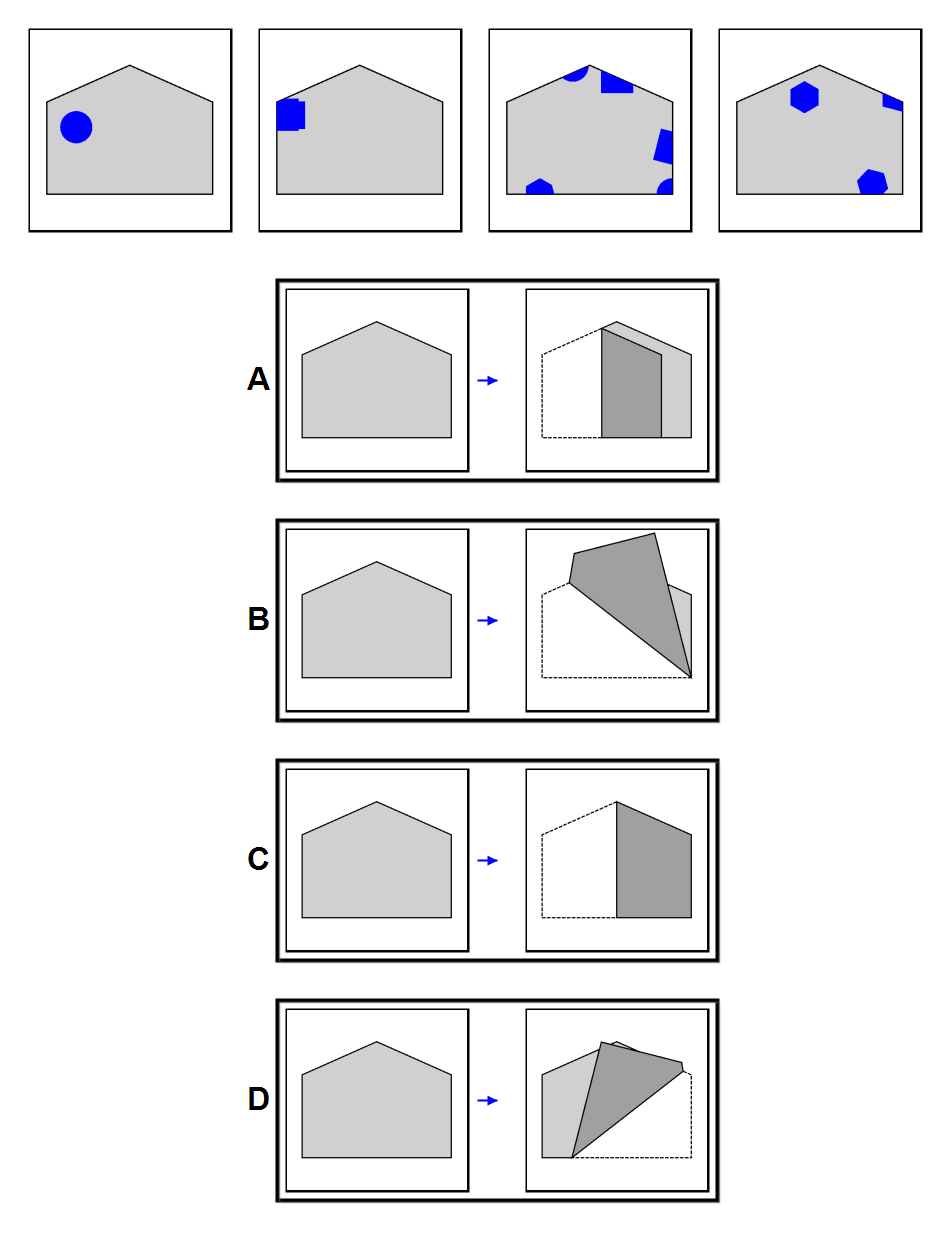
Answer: D